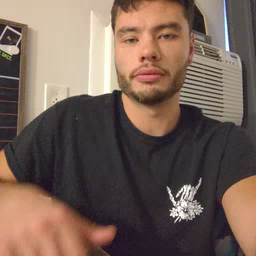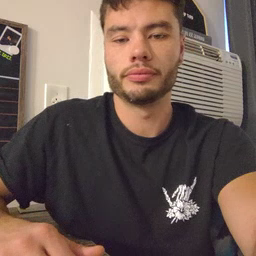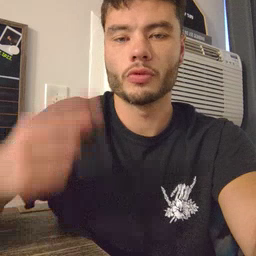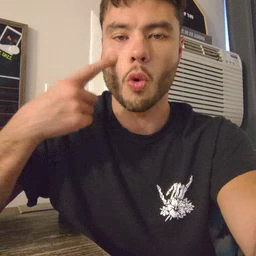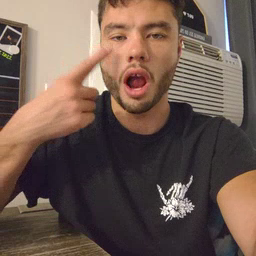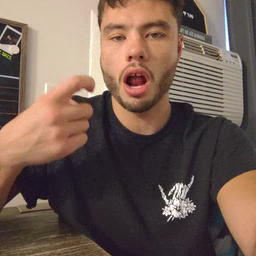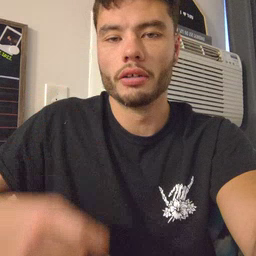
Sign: cry